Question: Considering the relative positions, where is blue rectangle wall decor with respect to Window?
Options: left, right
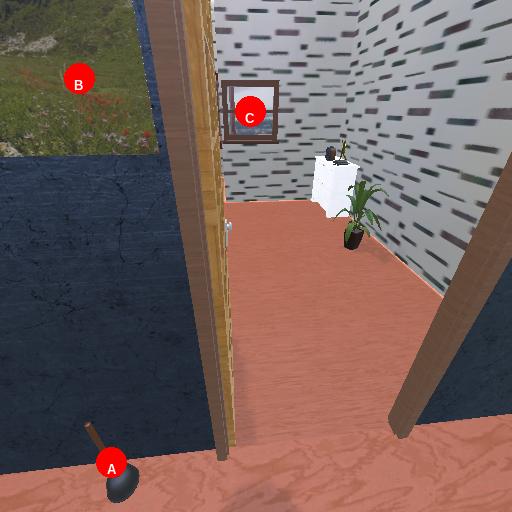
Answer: left